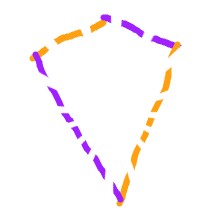
Shape: kite